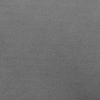
Atmospheric dust classification: dusty